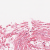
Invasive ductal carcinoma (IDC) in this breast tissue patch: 0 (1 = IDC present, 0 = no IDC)